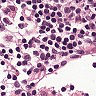
Metastatic tissue present: no